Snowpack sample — Buffalo Mountain, Silverthorne, Colorado, USA (2/22/26, 2:02 PM MST)
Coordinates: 39.622, -106.113
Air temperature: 33 °F
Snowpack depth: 63 cm
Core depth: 10 cm
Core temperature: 32 °F
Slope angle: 11°, slope face: 116°
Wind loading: low
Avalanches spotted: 0
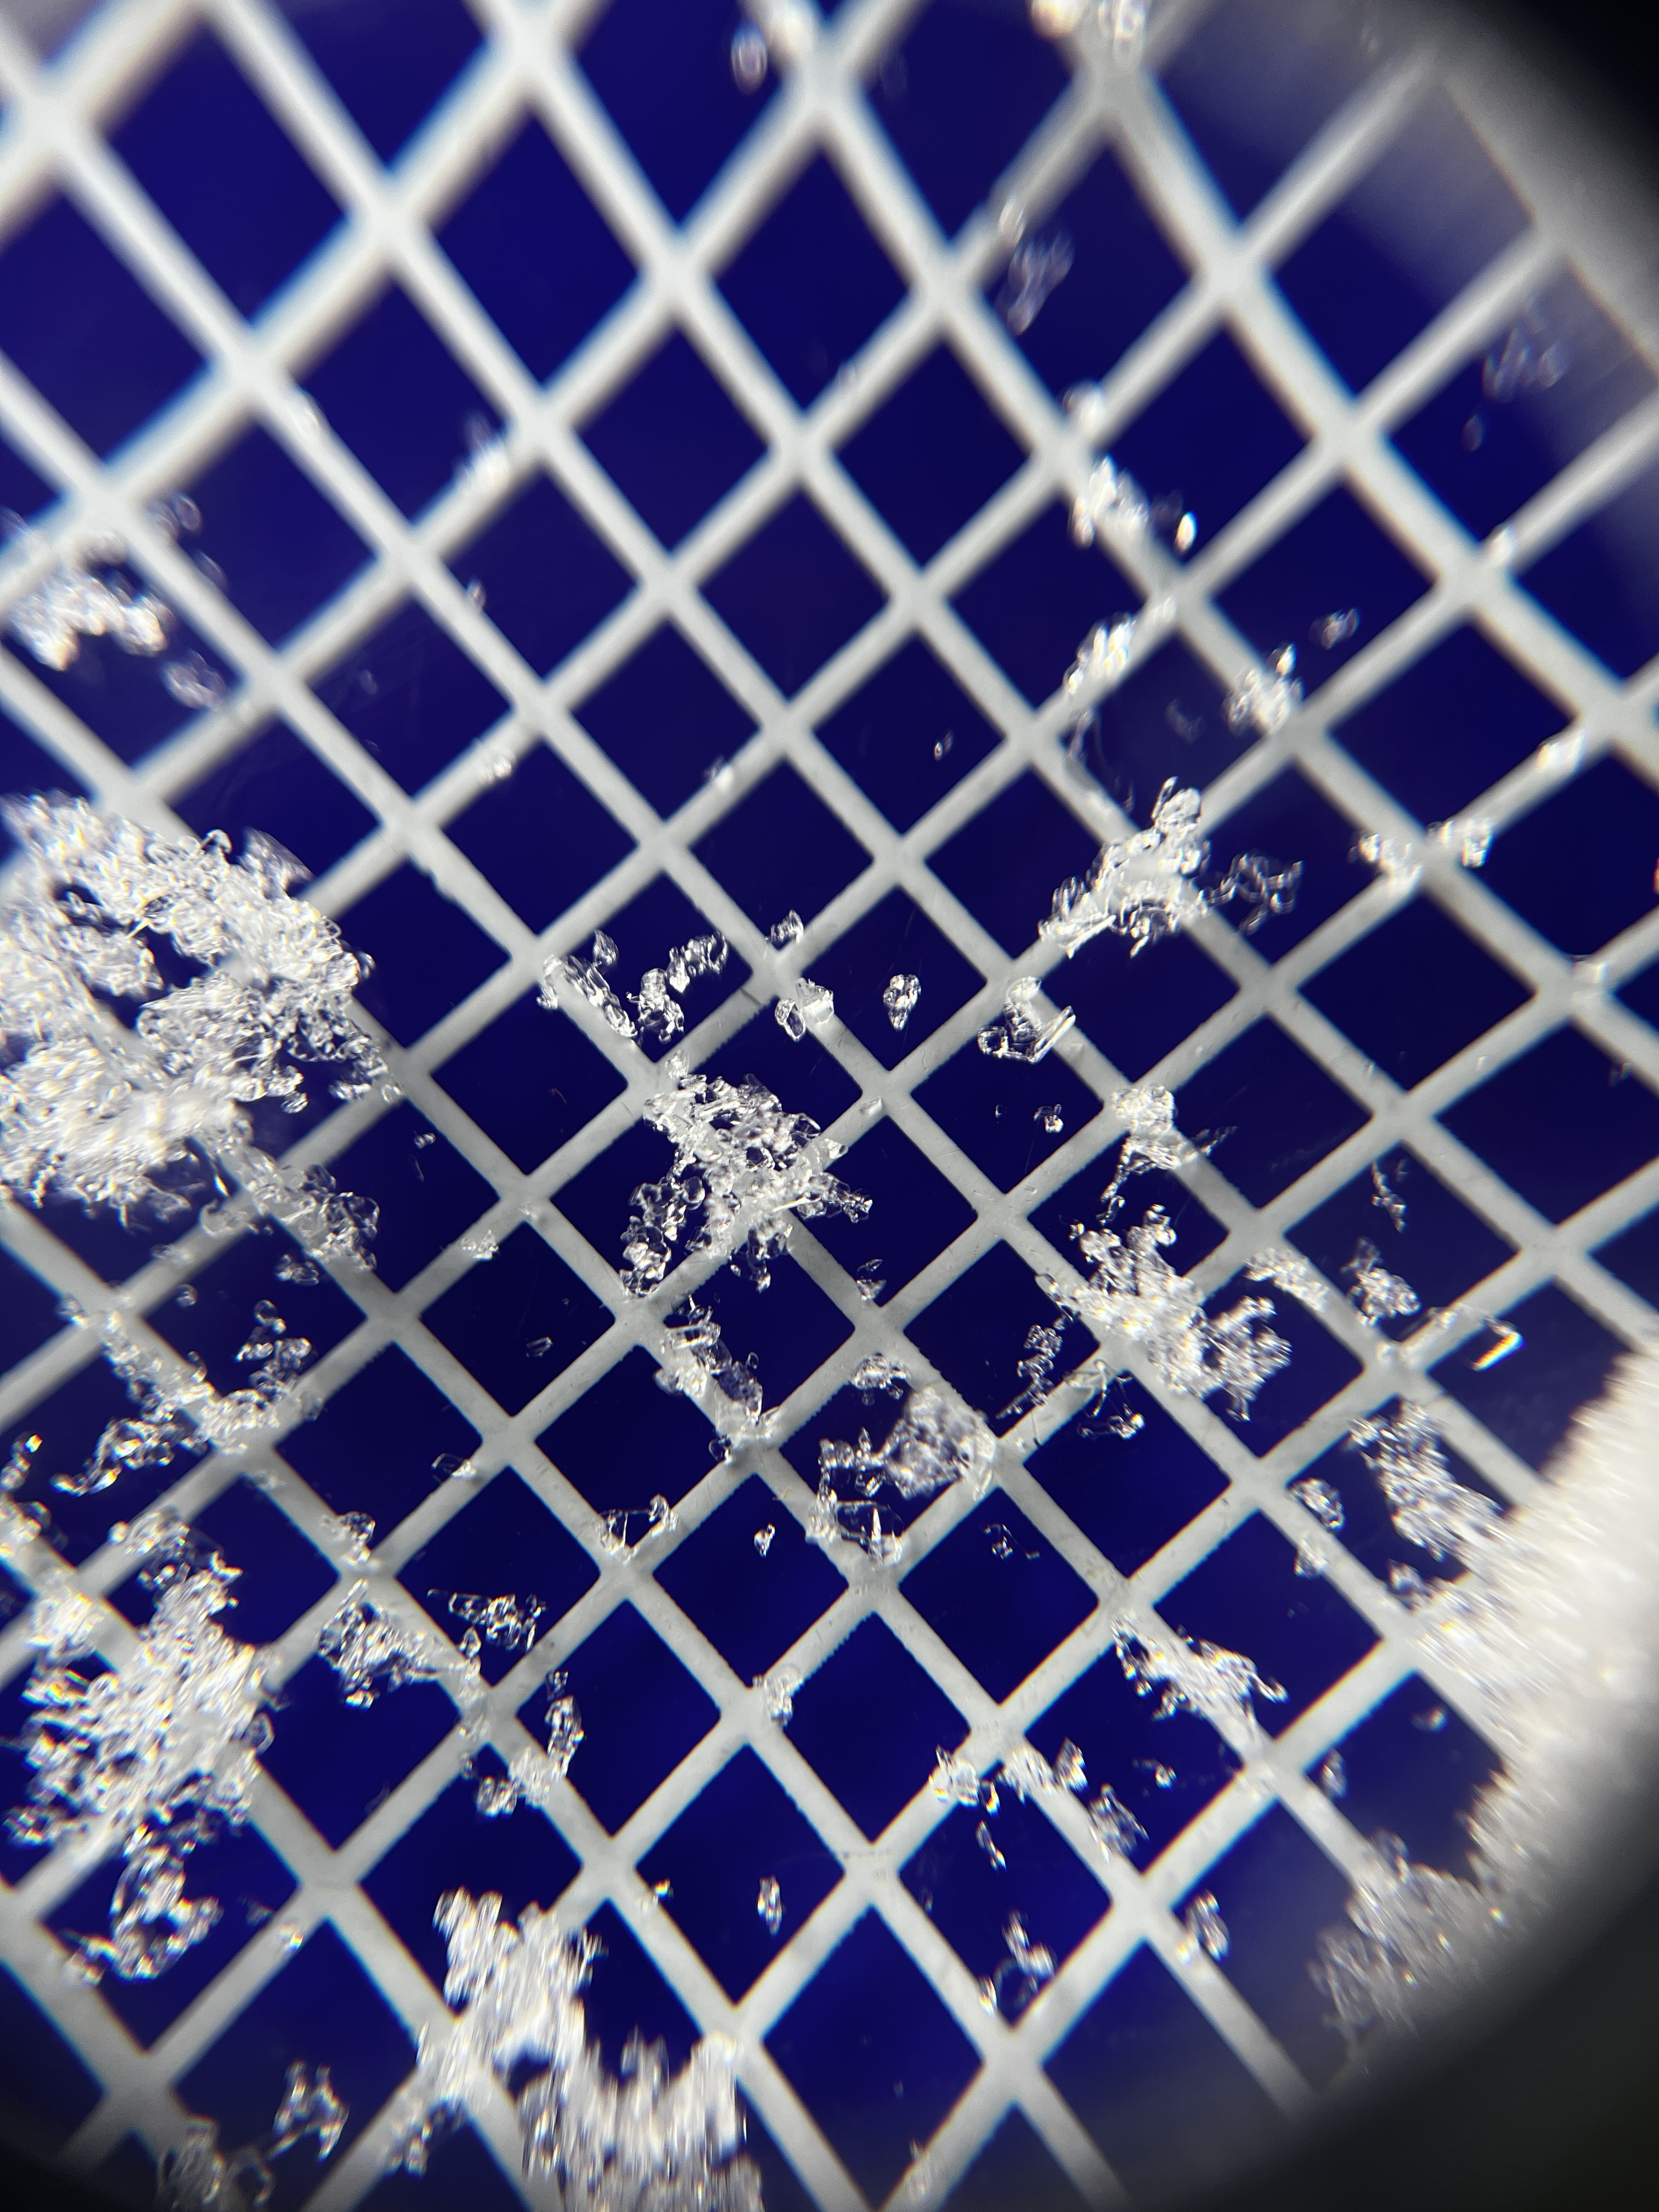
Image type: magnified_profile
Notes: In a firebreak similar to site 1, minimal wind loading with no spotted avalanches (not many faces in view though)